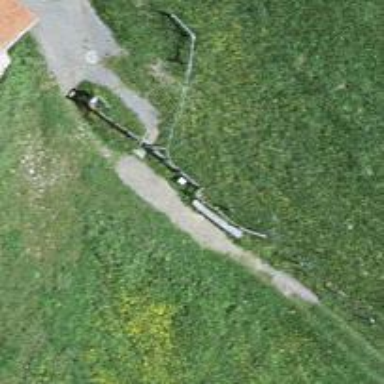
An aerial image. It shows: Brown bench.